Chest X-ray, AP view. Patient: 64 years old, sex F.
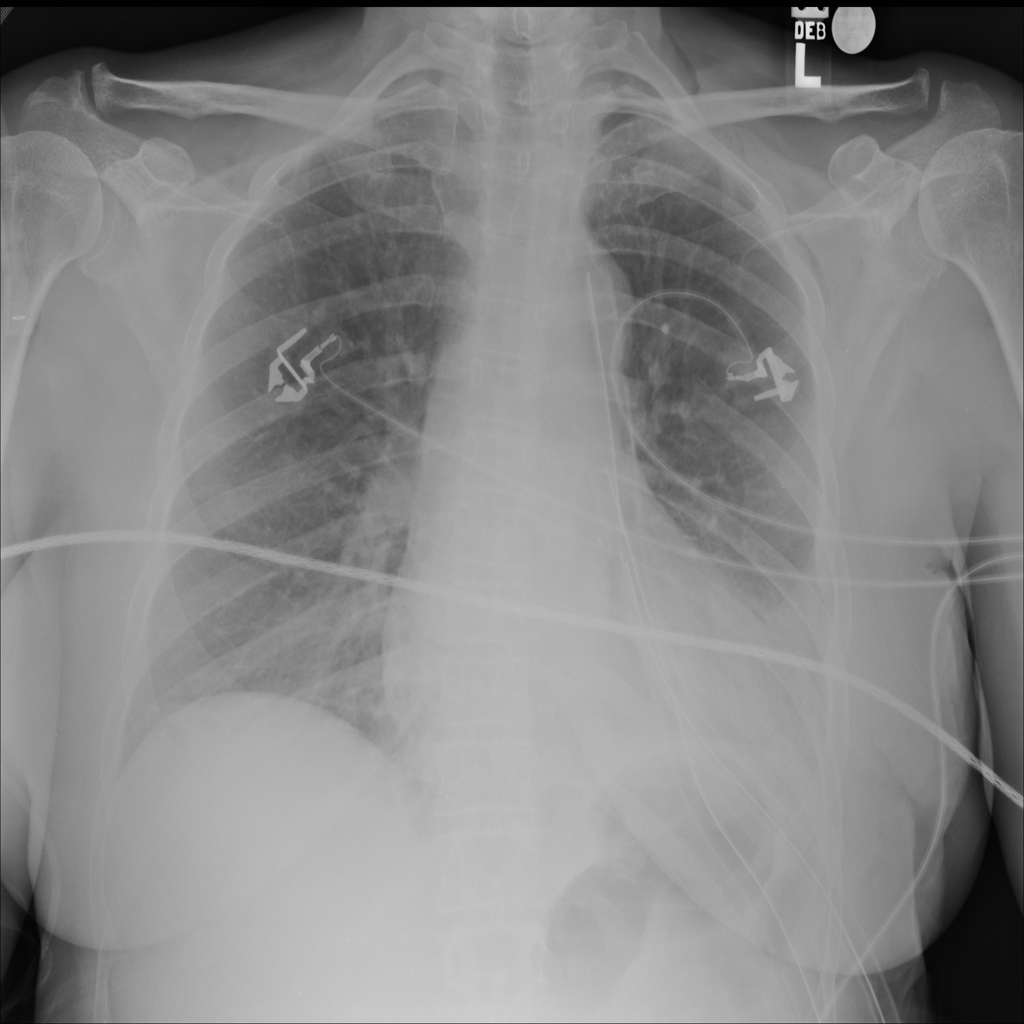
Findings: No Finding